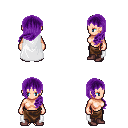
a pixel art fantasy rpg character, female body template, human, light skin, white cape, robe skirt, purple left-swept hairstyle, maroon shoes, four views (front, back, left, right), 2x2 character sprite sheet, small pixel art, hard edges, no anti-aliasing